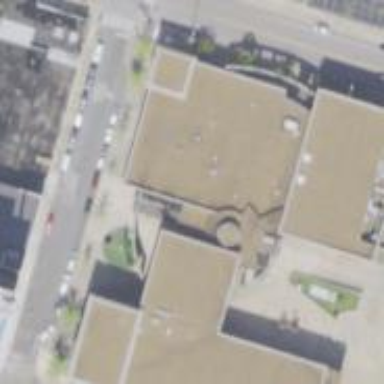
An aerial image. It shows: School building.